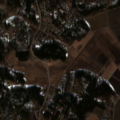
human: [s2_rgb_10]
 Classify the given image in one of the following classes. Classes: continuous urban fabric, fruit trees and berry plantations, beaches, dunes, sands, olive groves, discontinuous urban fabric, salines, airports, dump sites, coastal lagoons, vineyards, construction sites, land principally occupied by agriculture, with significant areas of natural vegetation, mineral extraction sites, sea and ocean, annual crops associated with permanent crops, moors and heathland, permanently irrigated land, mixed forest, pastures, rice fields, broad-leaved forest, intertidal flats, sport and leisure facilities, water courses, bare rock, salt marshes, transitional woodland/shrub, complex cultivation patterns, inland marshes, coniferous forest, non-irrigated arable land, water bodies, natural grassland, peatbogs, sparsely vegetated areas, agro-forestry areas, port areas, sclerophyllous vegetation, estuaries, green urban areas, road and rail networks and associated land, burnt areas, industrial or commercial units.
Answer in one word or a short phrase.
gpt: non-irrigated arable land, mixed forest